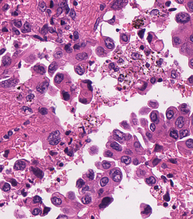
Tumor epithelial tissue: yes
Tumor-associated stroma tissue: yes
Normal tissue: no